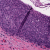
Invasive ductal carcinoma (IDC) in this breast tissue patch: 0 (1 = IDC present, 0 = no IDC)